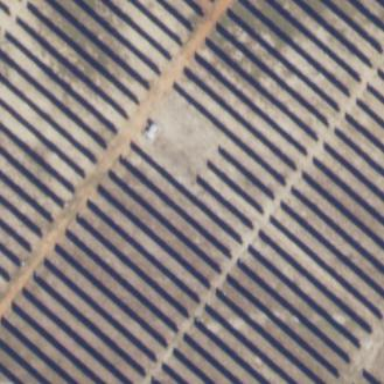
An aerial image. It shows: Solar power generator using photovoltaic method with solar photovoltaic panel types.